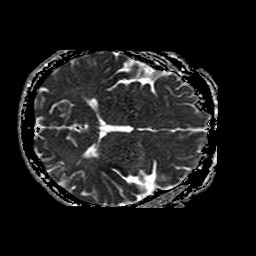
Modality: ADC
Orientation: axial
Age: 50
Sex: male
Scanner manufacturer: philips
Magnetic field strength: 1.5 T
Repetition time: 3.887 s
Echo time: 0.09873 s